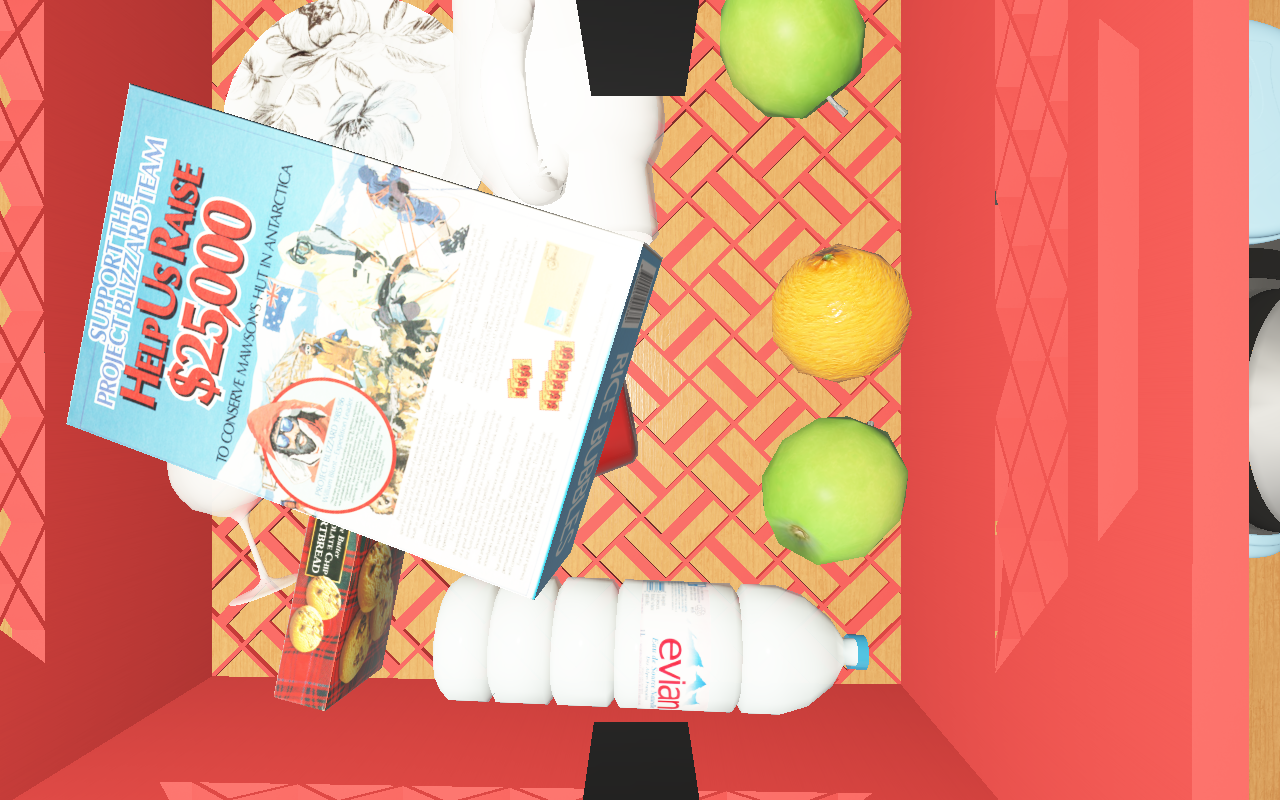
Objects in the scene:
water bottle
apple
orange
orange
spoon
glass
wineglass
jam jar
biscuit box